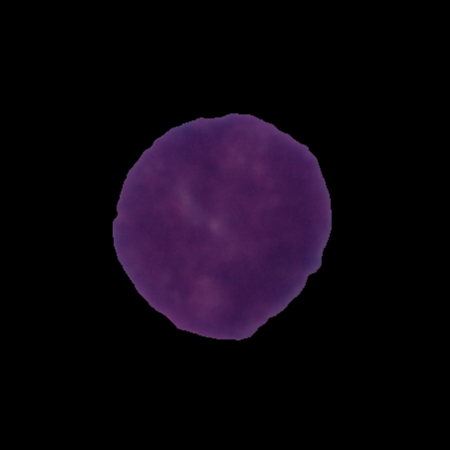
Label: cancer